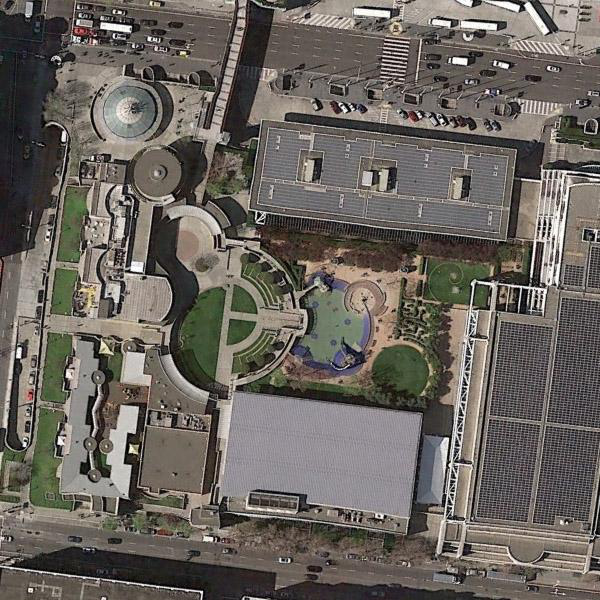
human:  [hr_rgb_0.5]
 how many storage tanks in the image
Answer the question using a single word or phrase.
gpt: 0